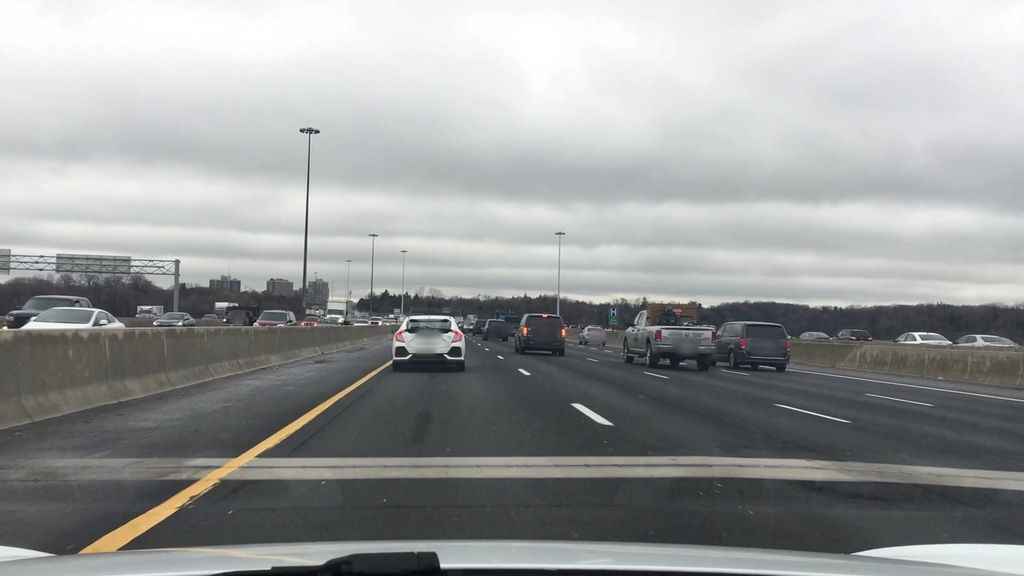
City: toronto